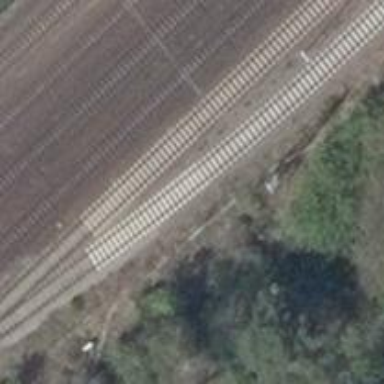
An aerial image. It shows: Railway switch.